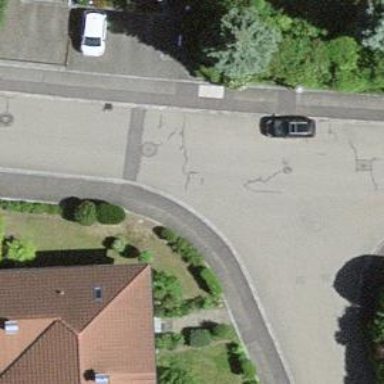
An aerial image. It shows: Asphalt sidewalk.